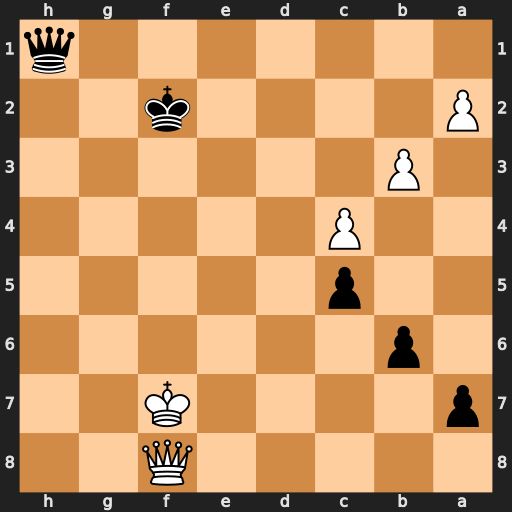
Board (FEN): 5Q2/p4K2/1p6/2p5/2P5/1P6/P4k2/7q
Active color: b
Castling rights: -
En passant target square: -
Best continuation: Qf3+ Ke8 Qxf8+